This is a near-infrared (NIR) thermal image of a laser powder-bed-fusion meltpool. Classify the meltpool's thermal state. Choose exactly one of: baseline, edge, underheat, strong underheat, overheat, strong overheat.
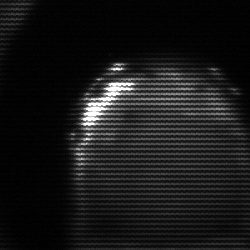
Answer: edge